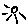
Label: sun